Field crop: tomato
Growth stage: 1
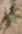
Species: solanum